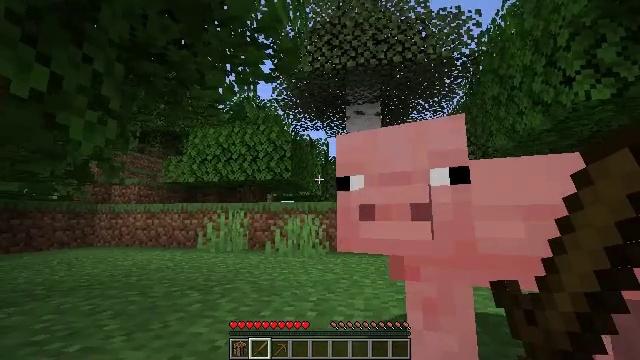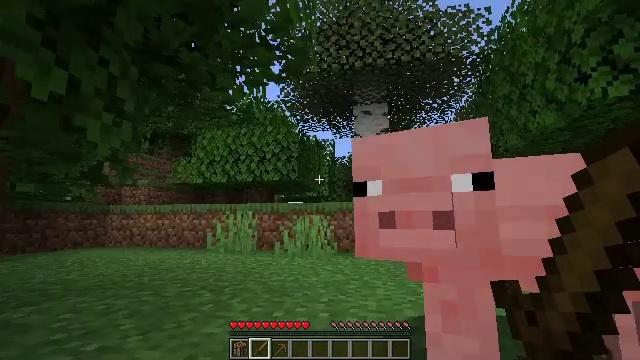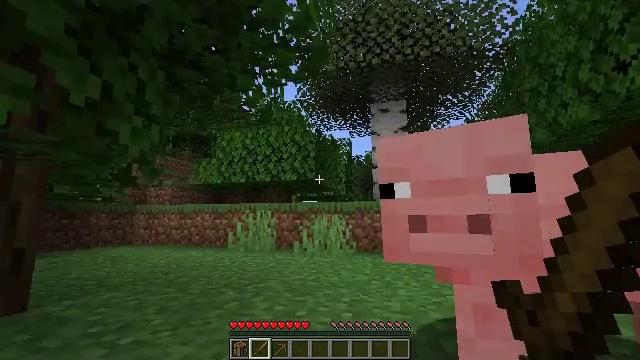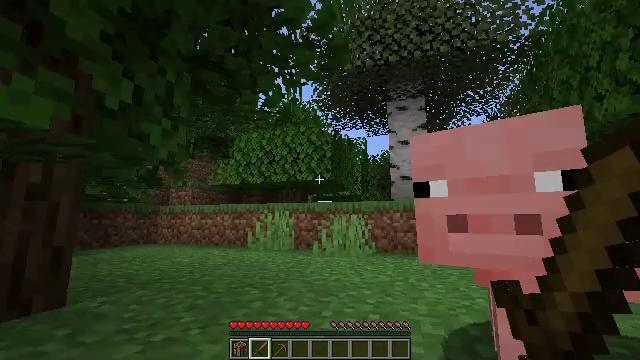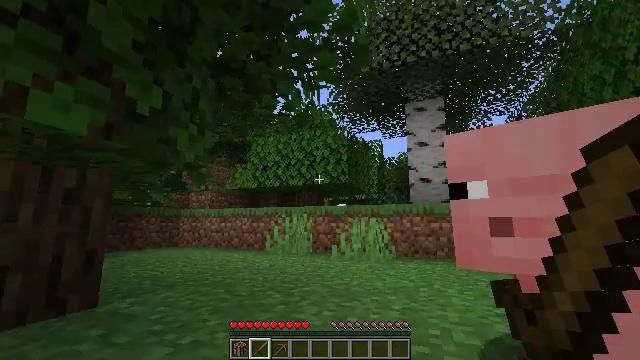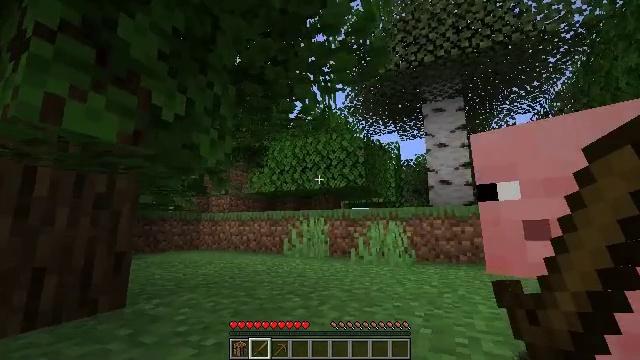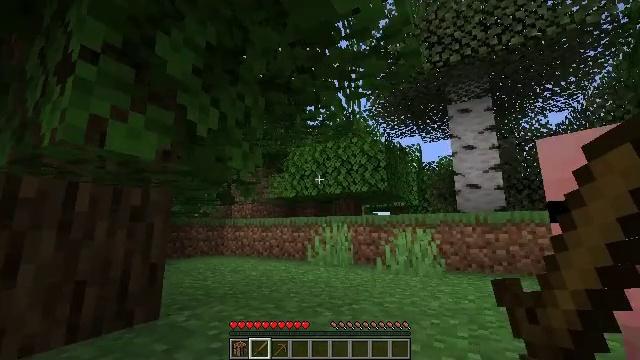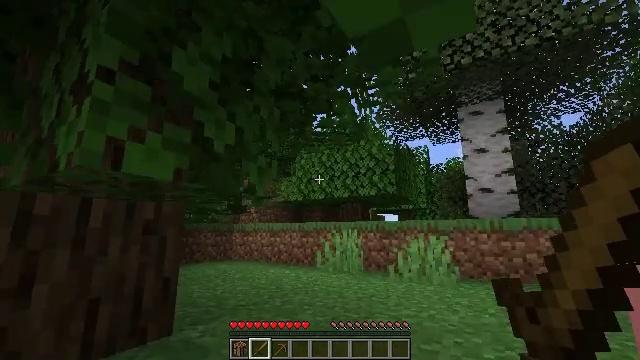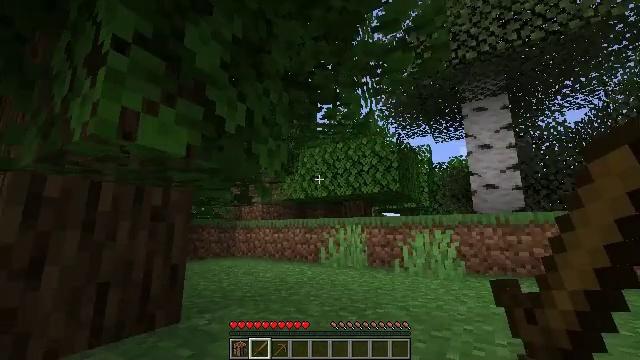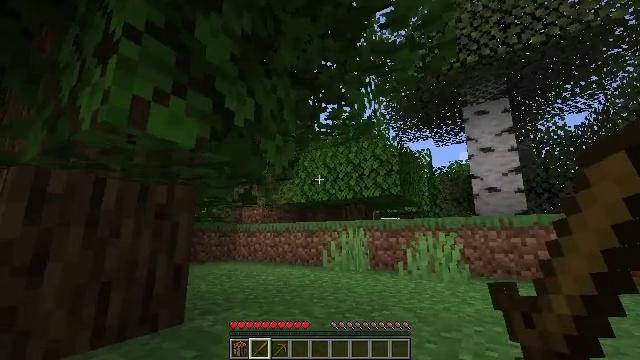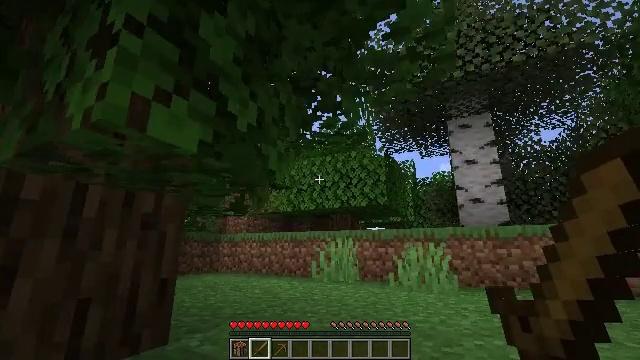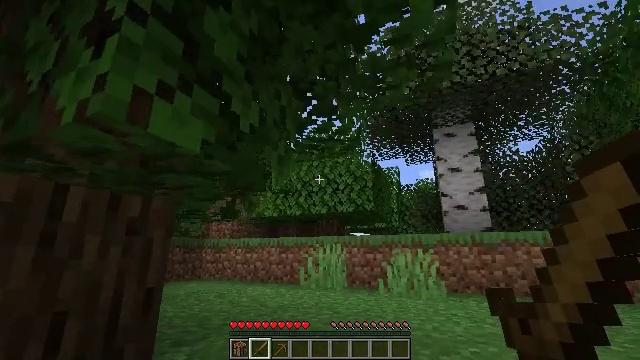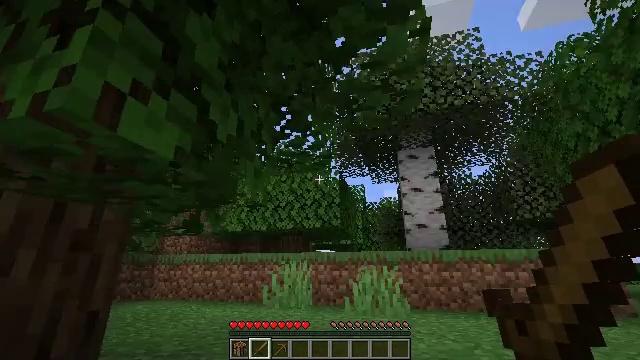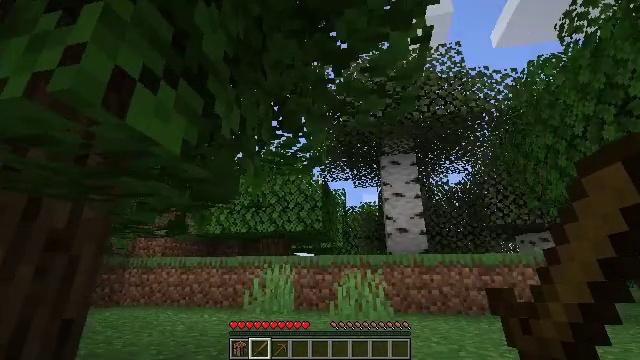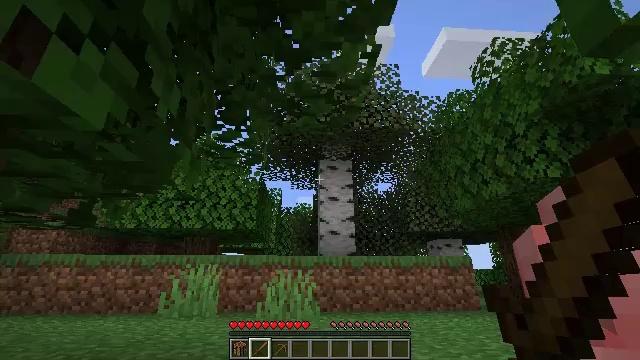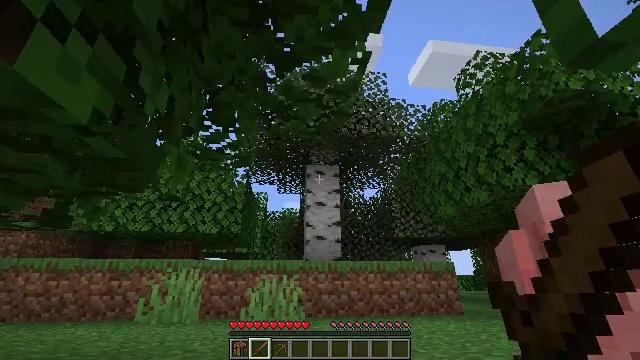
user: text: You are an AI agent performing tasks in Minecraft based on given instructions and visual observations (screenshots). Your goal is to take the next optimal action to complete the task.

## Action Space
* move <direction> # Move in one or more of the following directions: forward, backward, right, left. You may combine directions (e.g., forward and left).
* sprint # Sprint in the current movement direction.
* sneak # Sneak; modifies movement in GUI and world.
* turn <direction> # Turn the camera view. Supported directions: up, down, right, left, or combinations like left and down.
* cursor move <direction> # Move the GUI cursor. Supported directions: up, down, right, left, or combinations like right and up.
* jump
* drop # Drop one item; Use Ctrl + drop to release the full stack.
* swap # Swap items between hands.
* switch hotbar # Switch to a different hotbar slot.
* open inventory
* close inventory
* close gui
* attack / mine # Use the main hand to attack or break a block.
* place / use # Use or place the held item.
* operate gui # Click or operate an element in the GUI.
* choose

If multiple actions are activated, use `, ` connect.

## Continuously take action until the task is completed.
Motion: motion action
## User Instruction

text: Collect some oak leaves.
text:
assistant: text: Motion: move forward, sprint, turn left
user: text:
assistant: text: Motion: move forward, sprint, turn left
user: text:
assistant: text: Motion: move forward, sprint, turn left
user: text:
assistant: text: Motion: move forward, sprint, turn left
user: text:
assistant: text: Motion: move forward, sprint, turn left
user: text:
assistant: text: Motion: move forward, sprint, turn left, jump
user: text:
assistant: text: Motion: move forward, sprint, turn left, jump
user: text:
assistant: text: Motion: move forward, sprint, jump
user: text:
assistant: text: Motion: move forward, sprint, turn up, jump
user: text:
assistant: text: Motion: move forward, sprint, turn right and up, jump
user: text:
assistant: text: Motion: move forward, sprint, turn right and up, jump
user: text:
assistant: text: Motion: move forward, sprint, turn right and up, jump
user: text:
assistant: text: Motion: move forward, sprint, turn right, jump
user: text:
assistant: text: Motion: move forward, sprint, turn right, jump
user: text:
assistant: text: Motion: move forward, sprint, turn right and up, jump
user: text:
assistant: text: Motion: move forward, sprint, turn right and up, jump
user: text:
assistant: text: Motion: move forward, sprint, turn right and up
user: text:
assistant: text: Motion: move forward, sprint, turn right and up
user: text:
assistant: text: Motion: move forward, sprint, turn up
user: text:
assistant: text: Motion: move forward, sprint, turn up
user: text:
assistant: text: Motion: move forward, sprint, turn right and up
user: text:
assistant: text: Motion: move forward, sprint, turn up
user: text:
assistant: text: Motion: move forward, sprint, turn up
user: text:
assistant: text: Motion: move forward, sprint
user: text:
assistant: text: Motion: no_op
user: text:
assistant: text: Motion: no_op
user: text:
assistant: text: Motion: turn right and up
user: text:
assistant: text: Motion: turn right
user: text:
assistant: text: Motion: turn right and up
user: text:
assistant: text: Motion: turn right and up